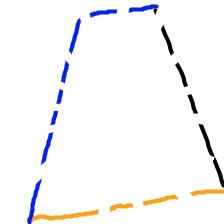
Shape: trapezoid